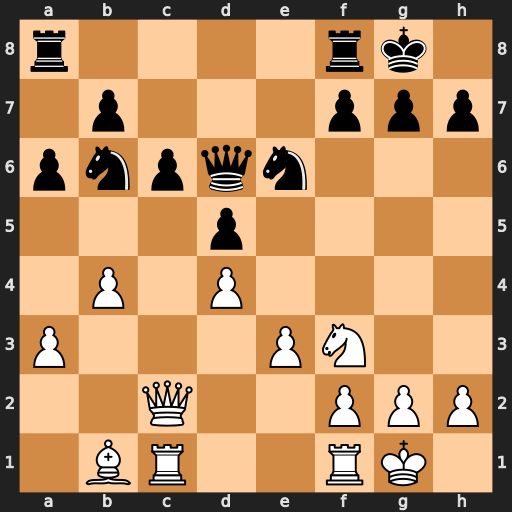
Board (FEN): r4rk1/1p3ppp/pnpqn3/3p4/1P1P4/P3PN2/2Q2PPP/1BR2RK1
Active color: w
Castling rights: -
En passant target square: -
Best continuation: Qxh7#